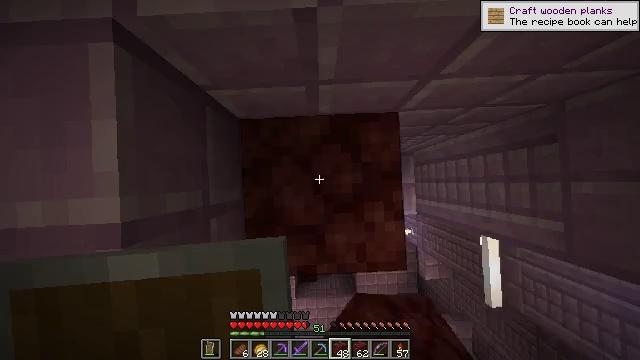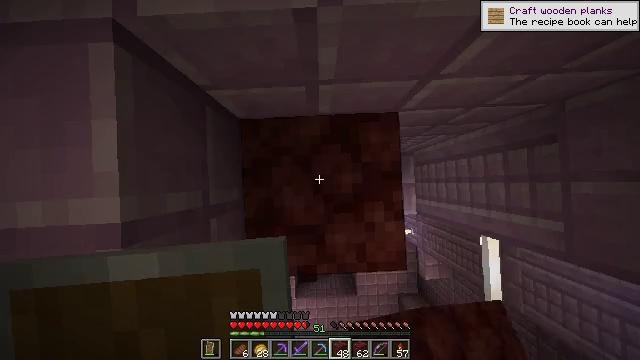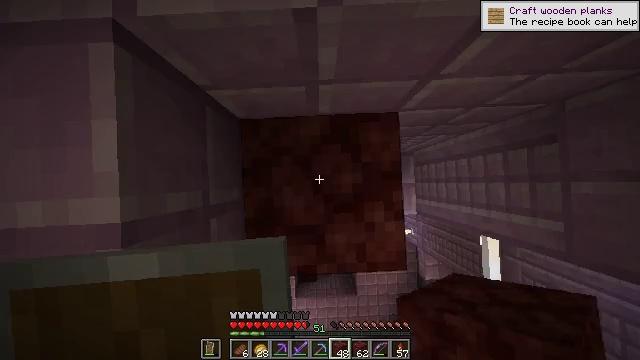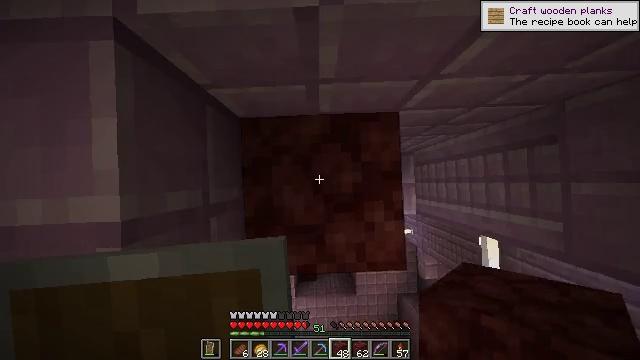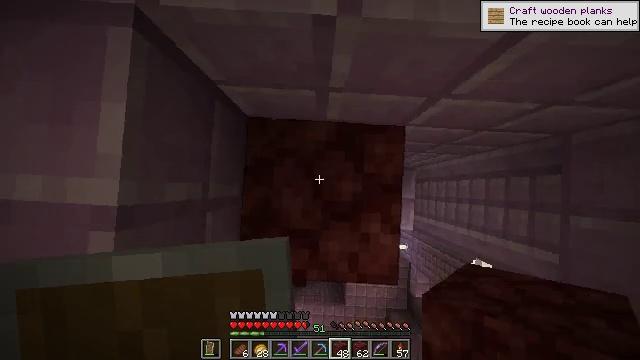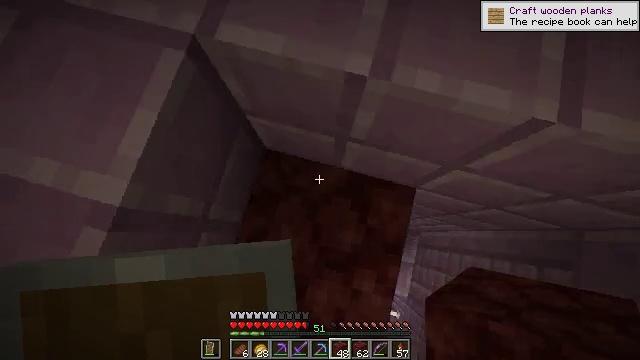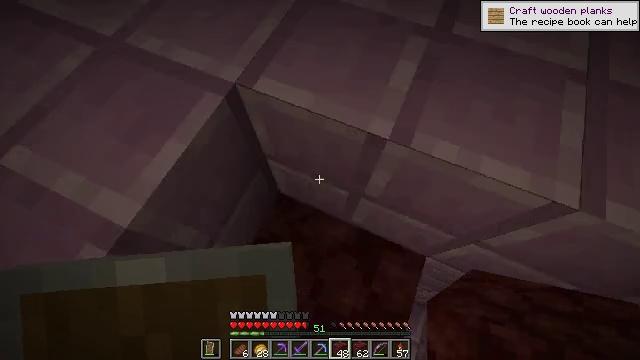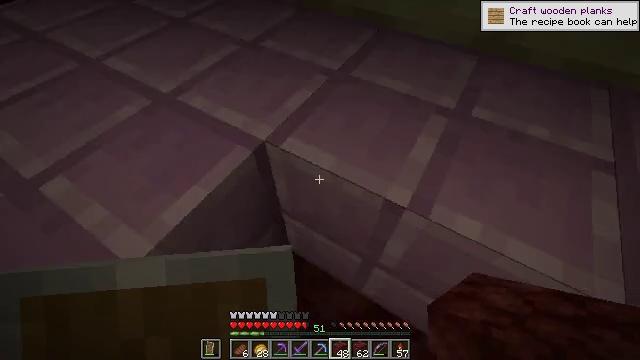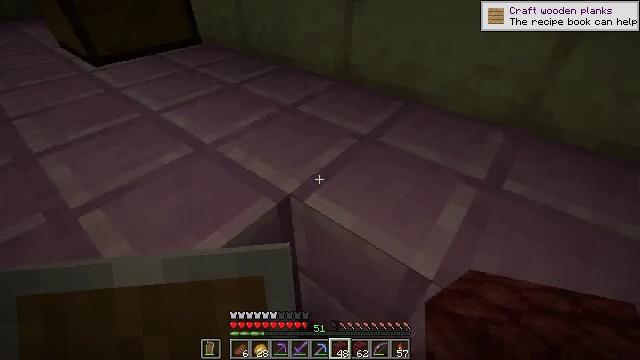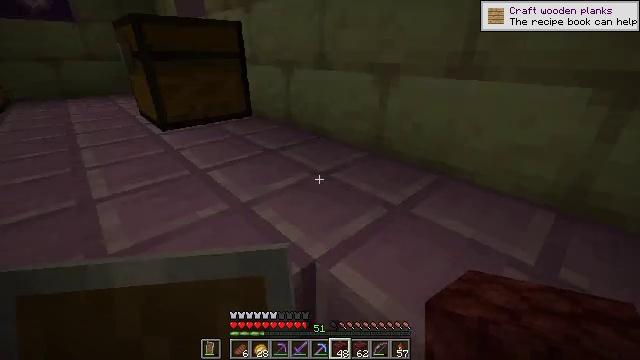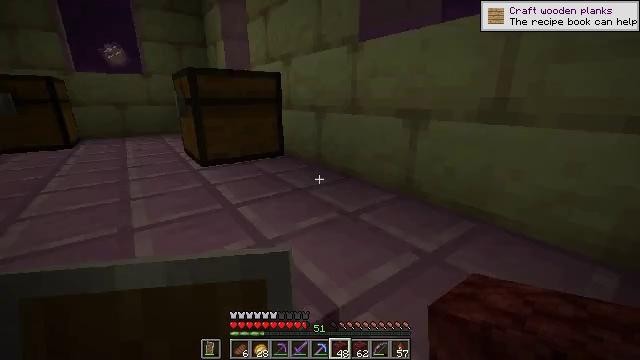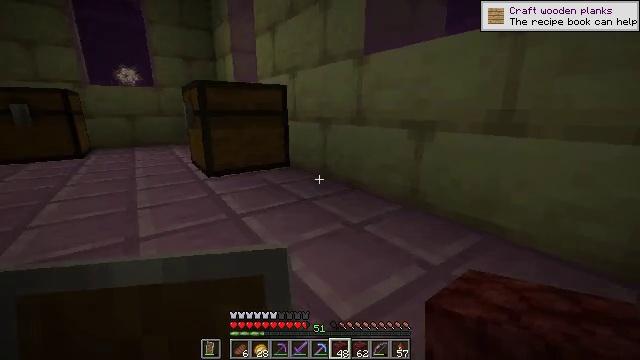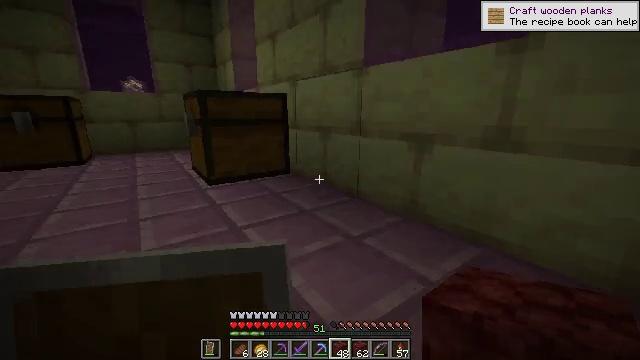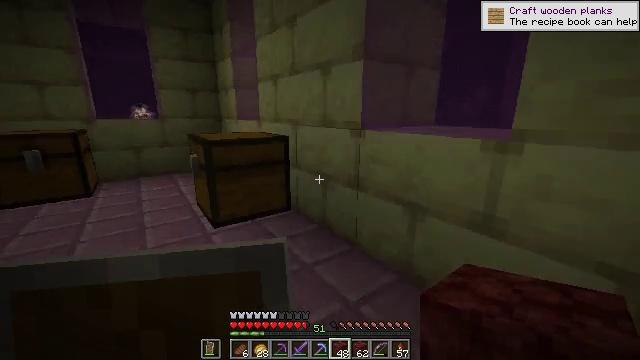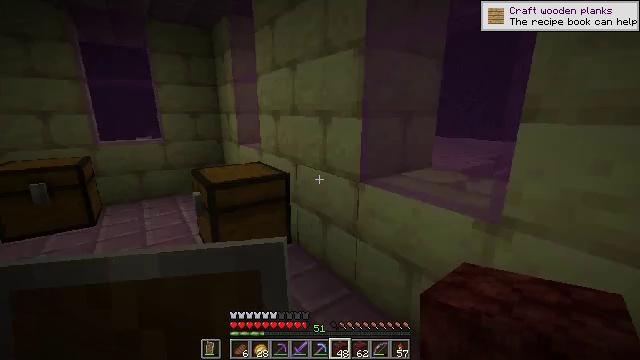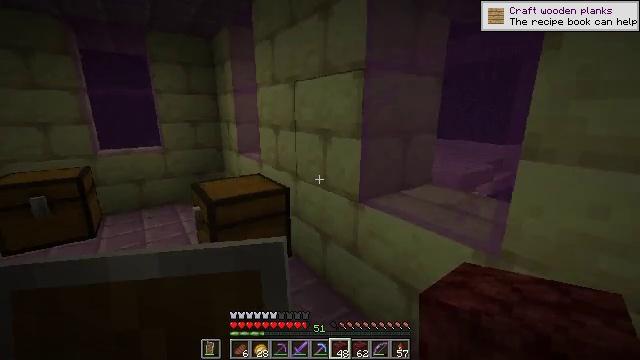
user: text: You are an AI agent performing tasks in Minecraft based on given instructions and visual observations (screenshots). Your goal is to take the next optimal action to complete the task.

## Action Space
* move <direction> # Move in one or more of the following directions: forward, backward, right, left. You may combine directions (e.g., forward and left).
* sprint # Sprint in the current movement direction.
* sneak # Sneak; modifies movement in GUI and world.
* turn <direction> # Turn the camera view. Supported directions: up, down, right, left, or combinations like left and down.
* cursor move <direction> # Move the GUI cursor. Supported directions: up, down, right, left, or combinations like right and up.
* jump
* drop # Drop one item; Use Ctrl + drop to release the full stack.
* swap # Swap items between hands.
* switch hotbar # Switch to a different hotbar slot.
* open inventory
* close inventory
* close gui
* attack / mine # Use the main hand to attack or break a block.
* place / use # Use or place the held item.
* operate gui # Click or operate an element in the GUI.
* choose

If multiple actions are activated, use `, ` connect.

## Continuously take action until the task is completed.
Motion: motion action
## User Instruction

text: Break the end stone bricks.
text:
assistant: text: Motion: no_op
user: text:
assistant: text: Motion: no_op
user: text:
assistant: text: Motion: no_op
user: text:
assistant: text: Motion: turn left and up
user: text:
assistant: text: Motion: turn left and up
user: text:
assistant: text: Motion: turn left and up
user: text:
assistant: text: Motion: turn left and up
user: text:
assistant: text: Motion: turn left and up
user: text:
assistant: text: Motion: turn left and up
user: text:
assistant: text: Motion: turn left and up
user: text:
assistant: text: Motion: turn left and up
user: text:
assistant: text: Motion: jump
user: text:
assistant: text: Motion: move forward, jump
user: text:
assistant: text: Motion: move forward, jump
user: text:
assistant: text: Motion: move forward, jump
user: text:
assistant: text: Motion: move forward, jump
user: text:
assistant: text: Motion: move forward
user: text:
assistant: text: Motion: move forward, turn left
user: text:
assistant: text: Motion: move forward, turn left and down
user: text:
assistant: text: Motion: move forward, turn left and down
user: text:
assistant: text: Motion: move forward, turn left and down
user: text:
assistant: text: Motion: move forward, turn left and down
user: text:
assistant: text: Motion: move forward, turn left and down
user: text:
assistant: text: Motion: move forward, turn left and down
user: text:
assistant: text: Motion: use / place
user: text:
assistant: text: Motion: use / place
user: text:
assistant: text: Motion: use / place
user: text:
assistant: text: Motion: use / place
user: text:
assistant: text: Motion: no_op
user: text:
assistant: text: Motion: open gui